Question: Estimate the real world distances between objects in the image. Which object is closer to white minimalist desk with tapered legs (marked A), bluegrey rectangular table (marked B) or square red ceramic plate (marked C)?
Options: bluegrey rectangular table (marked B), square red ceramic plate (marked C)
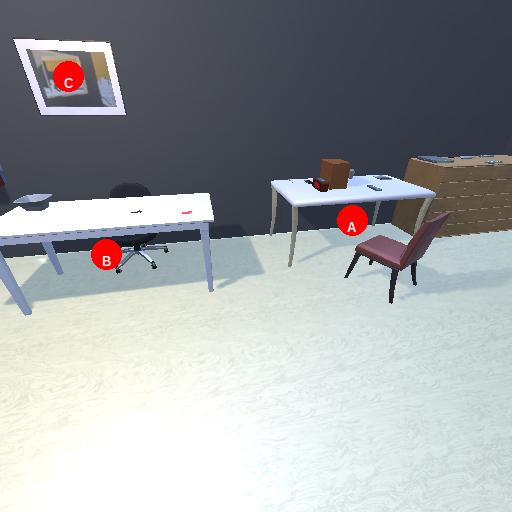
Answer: bluegrey rectangular table (marked B)